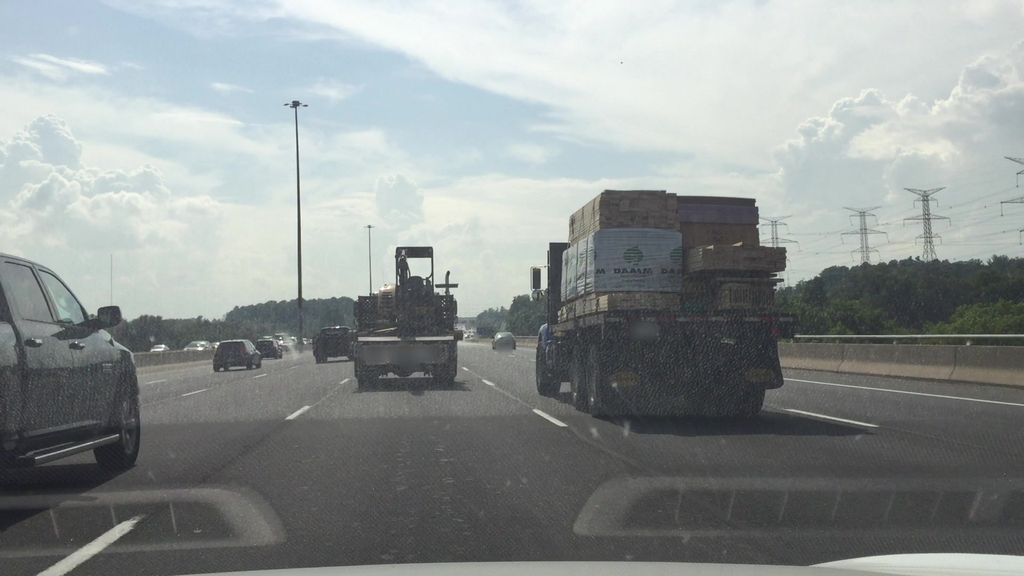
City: toronto